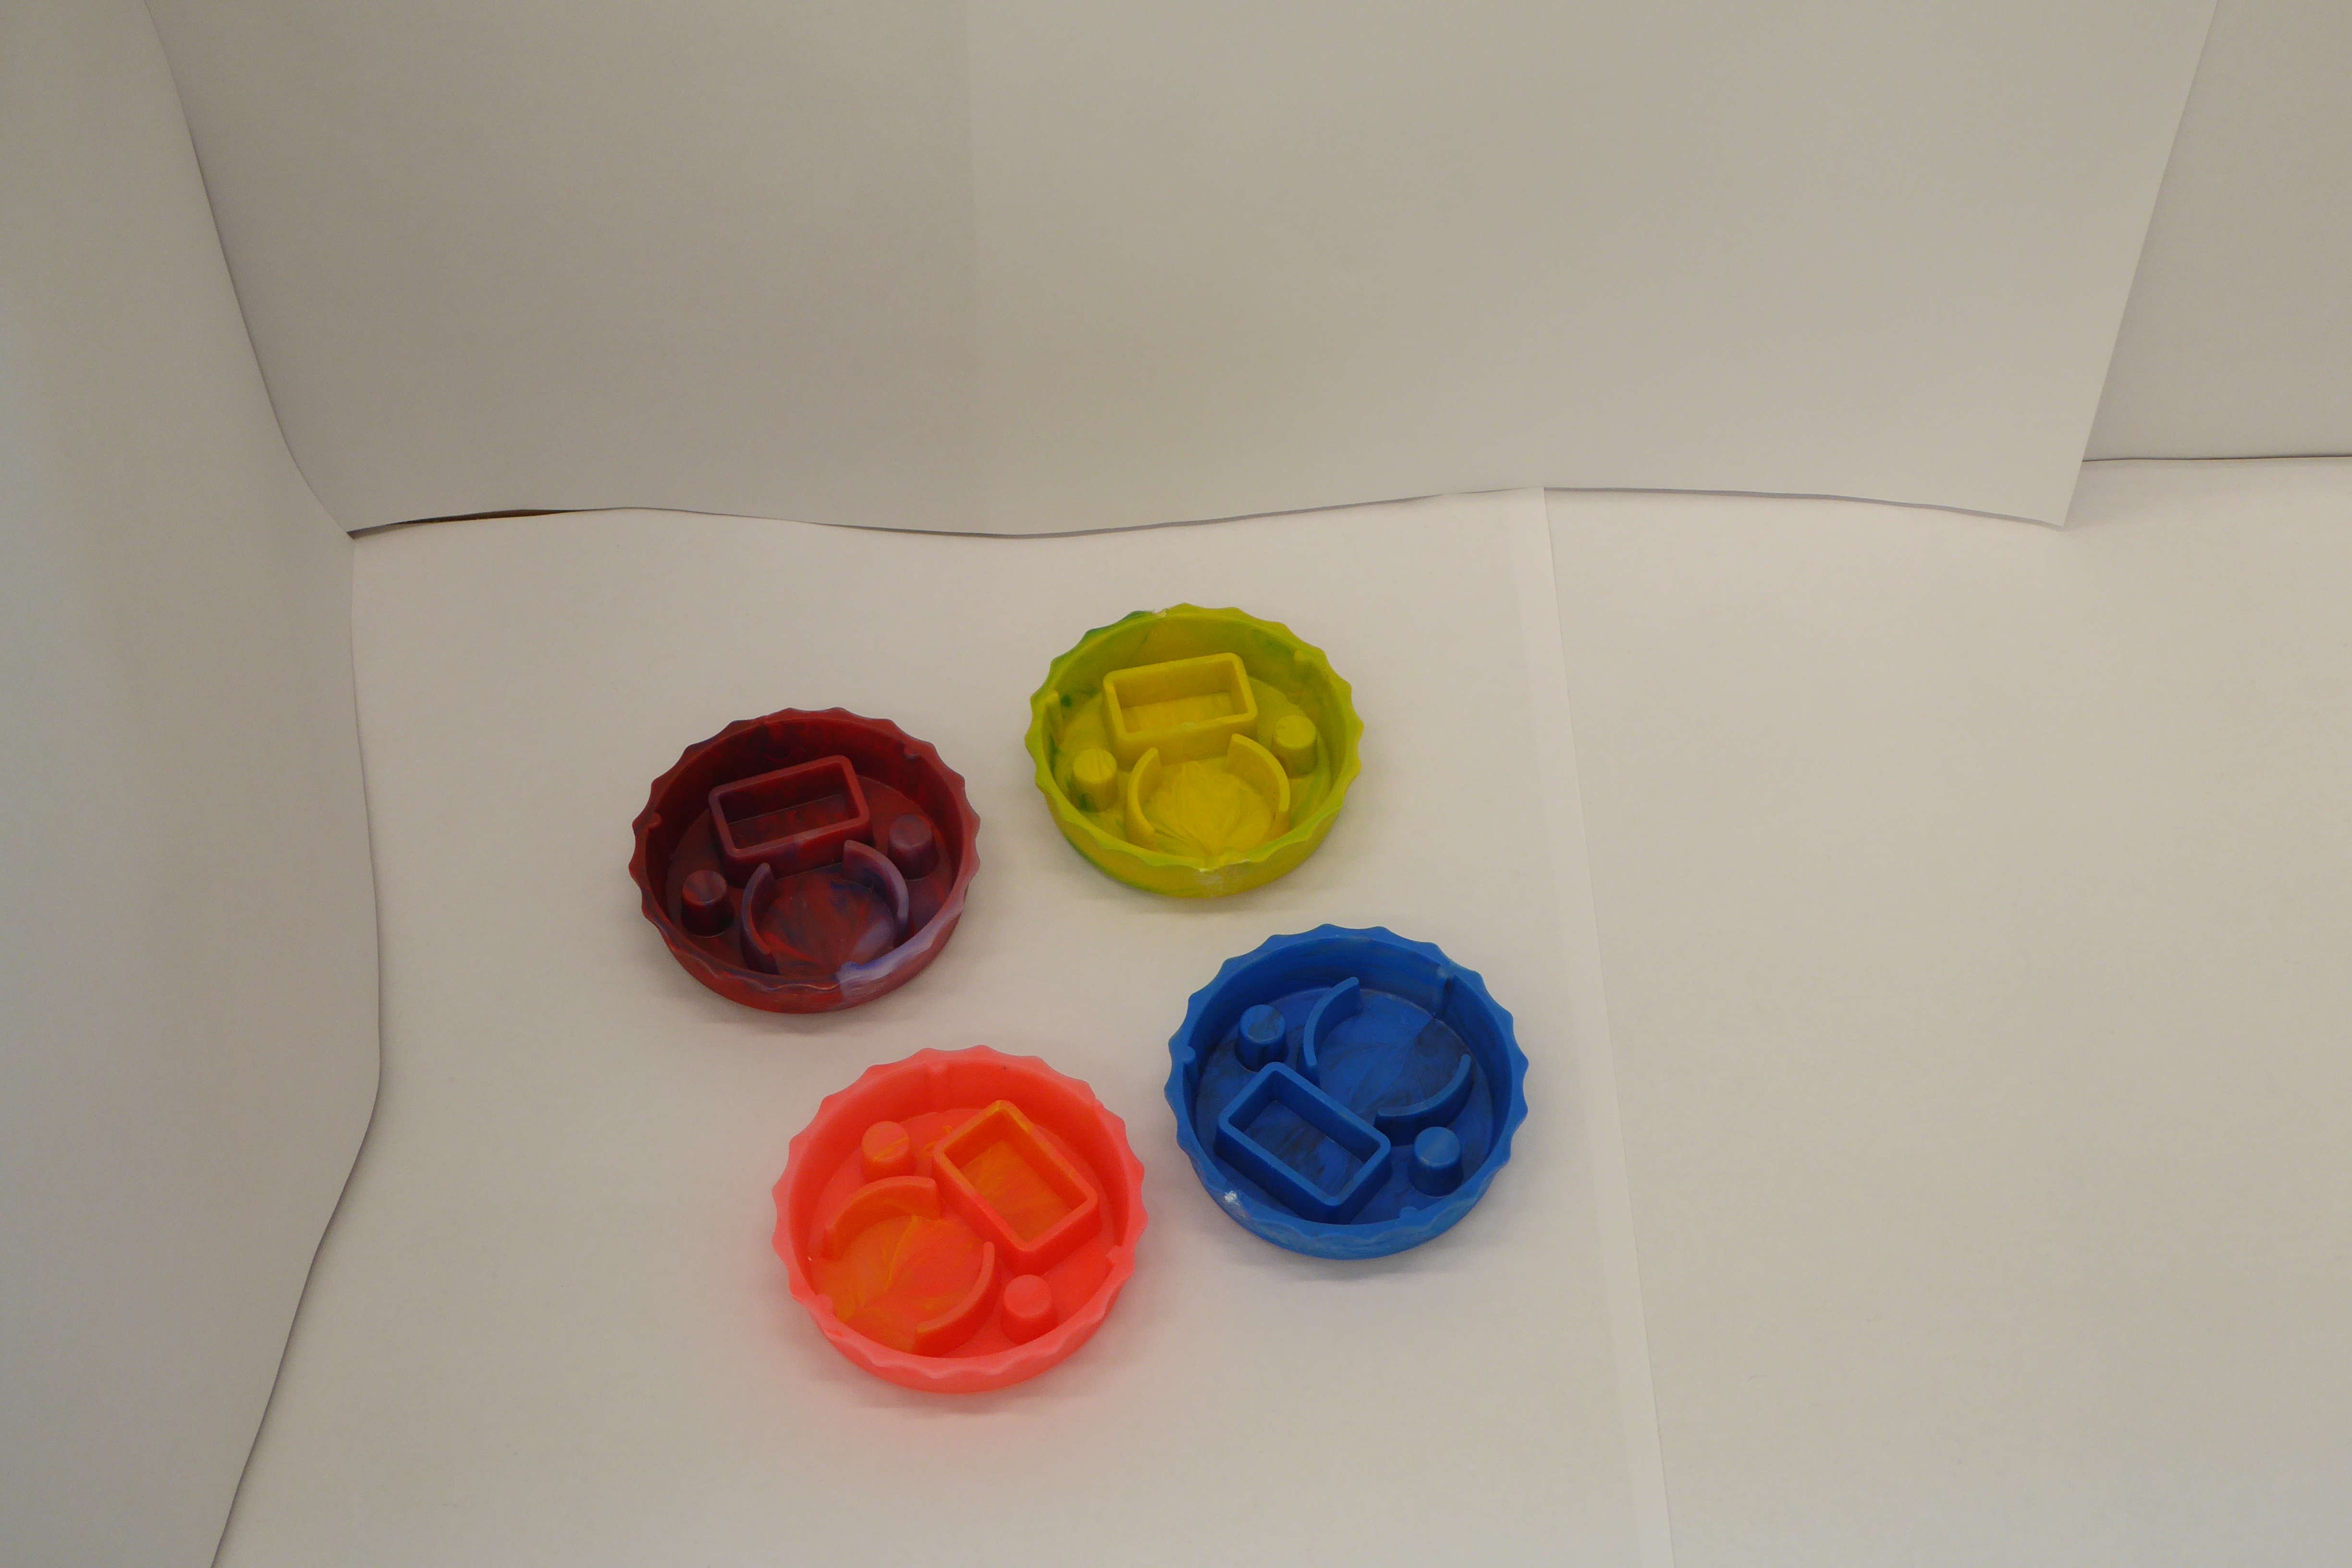
Label: Bottle Opener - Cover